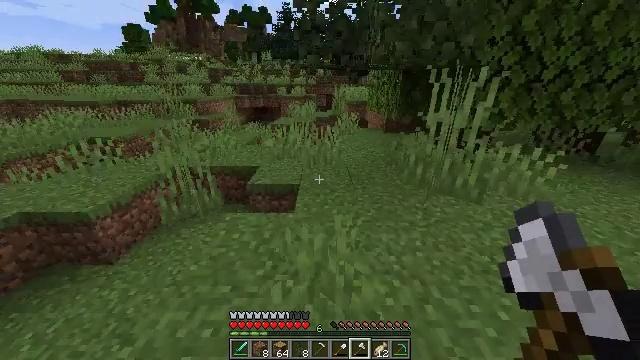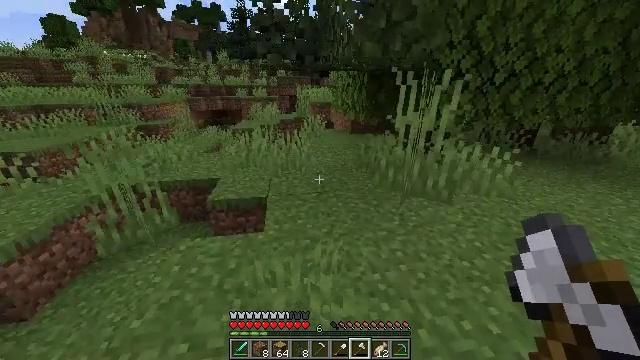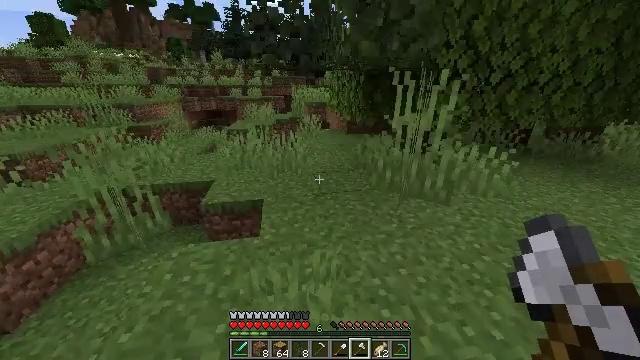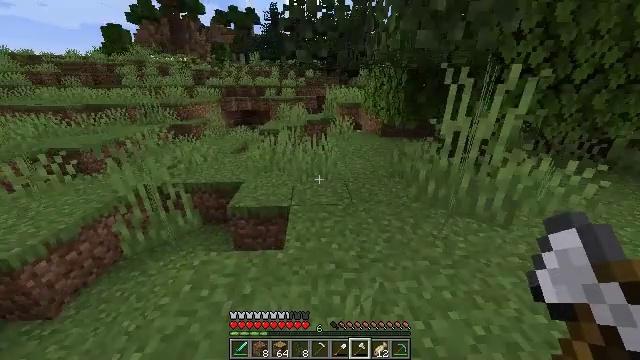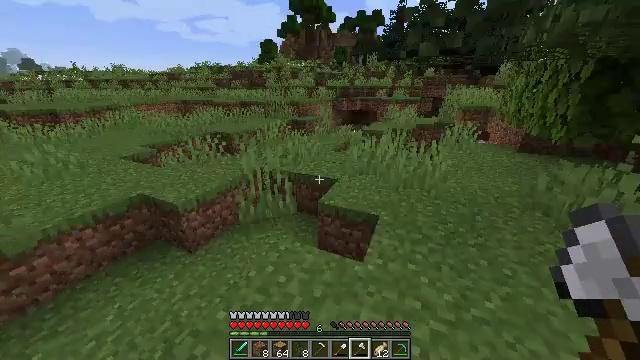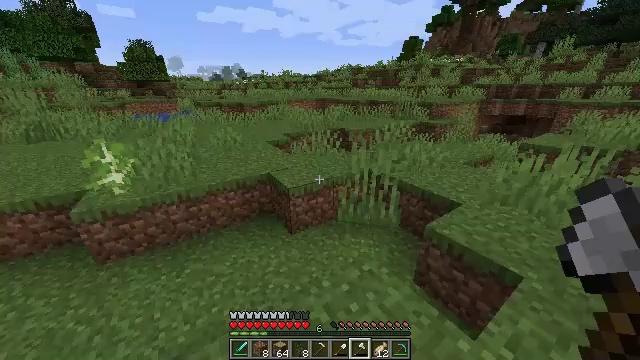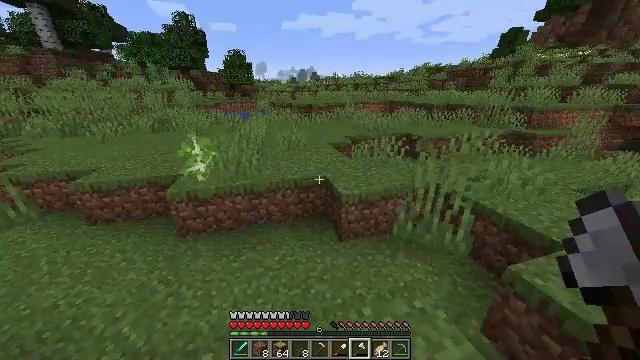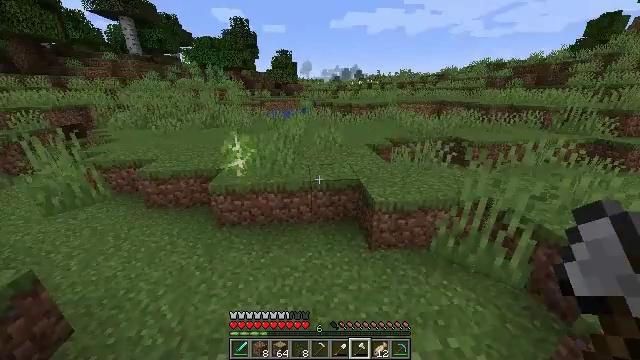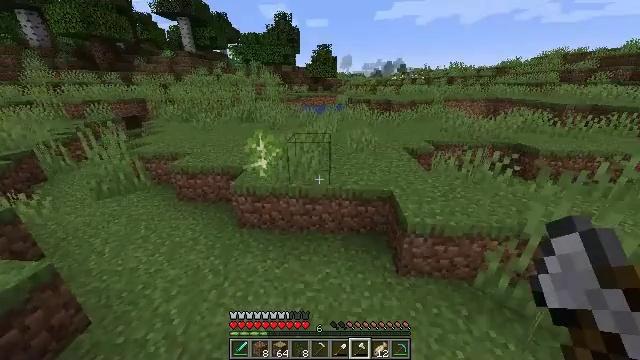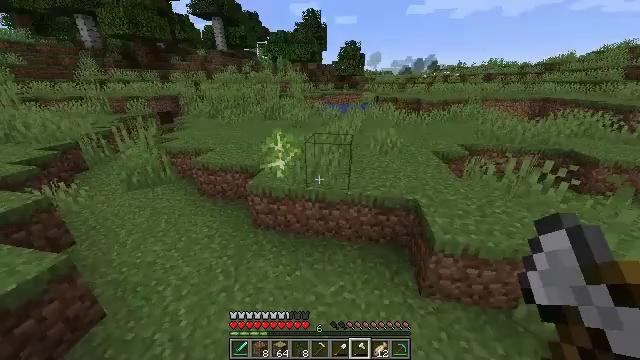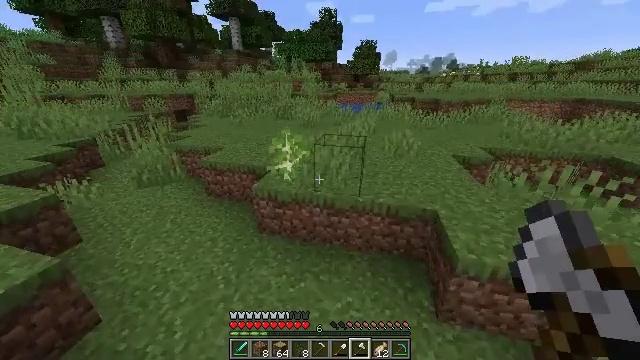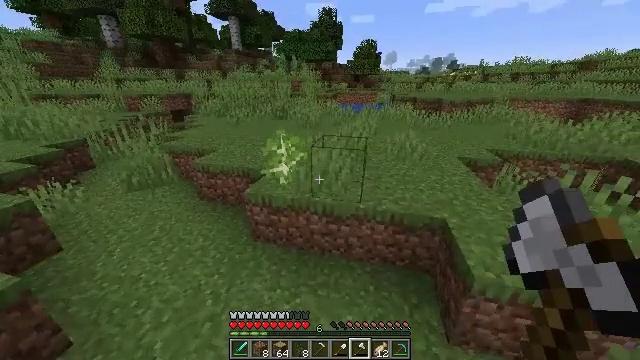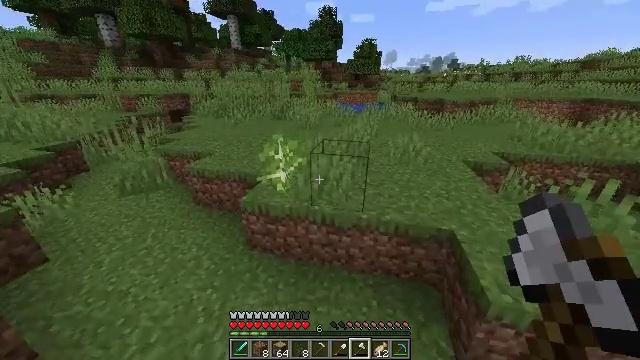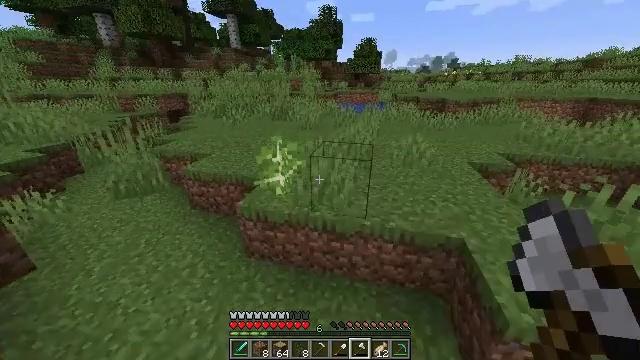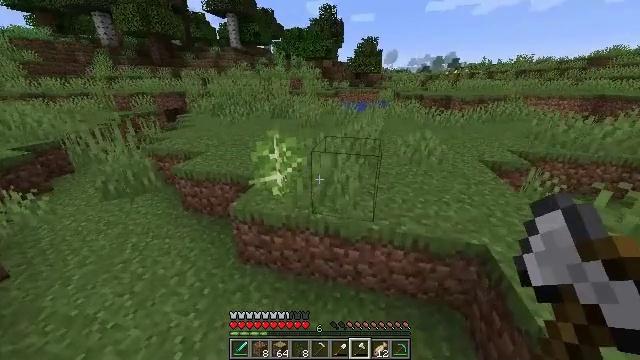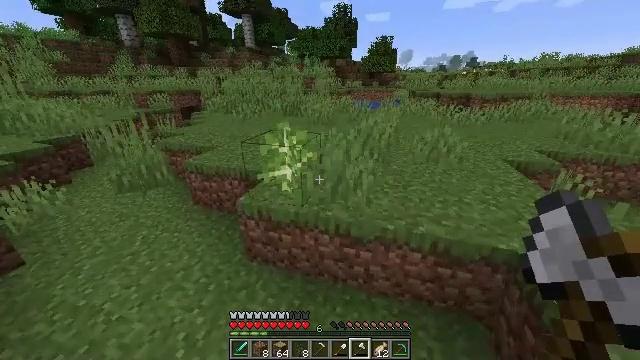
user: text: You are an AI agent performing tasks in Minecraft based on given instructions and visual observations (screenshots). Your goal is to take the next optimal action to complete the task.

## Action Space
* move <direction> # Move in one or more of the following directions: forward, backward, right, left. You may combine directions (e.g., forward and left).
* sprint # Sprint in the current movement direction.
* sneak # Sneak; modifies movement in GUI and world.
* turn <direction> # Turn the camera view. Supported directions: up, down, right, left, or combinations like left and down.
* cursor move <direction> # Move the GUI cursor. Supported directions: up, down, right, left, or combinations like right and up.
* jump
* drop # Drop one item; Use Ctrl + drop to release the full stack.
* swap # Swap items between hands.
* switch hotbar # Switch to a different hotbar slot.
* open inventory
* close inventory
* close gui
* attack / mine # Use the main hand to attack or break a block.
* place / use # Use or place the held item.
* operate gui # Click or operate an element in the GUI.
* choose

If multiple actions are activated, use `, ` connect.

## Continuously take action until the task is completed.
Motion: motion action
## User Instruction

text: Remove the birch sapling from the earth.
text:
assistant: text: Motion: move forward, turn right
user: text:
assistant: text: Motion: move forward, turn right
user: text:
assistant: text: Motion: move forward, turn left
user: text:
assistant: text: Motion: move forward, turn left
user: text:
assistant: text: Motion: move forward, turn left
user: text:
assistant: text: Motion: move forward, turn left
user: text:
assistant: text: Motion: move forward, turn left
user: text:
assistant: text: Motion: move forward, turn left and down
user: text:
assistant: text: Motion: move forward, turn left
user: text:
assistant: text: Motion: move forward, turn left
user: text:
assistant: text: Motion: move forward
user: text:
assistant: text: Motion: move forward
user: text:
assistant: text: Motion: move forward
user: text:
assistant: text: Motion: move forward
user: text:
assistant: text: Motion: move forward, turn left
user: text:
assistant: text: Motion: move forward, turn left and up
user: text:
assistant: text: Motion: move forward, turn left, attack / mine
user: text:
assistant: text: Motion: move forward, attack / mine
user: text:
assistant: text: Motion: move forward
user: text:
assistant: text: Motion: move forward
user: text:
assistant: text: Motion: move forward
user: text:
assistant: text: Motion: no_op